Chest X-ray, PA view. Patient: 37 years old, sex M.
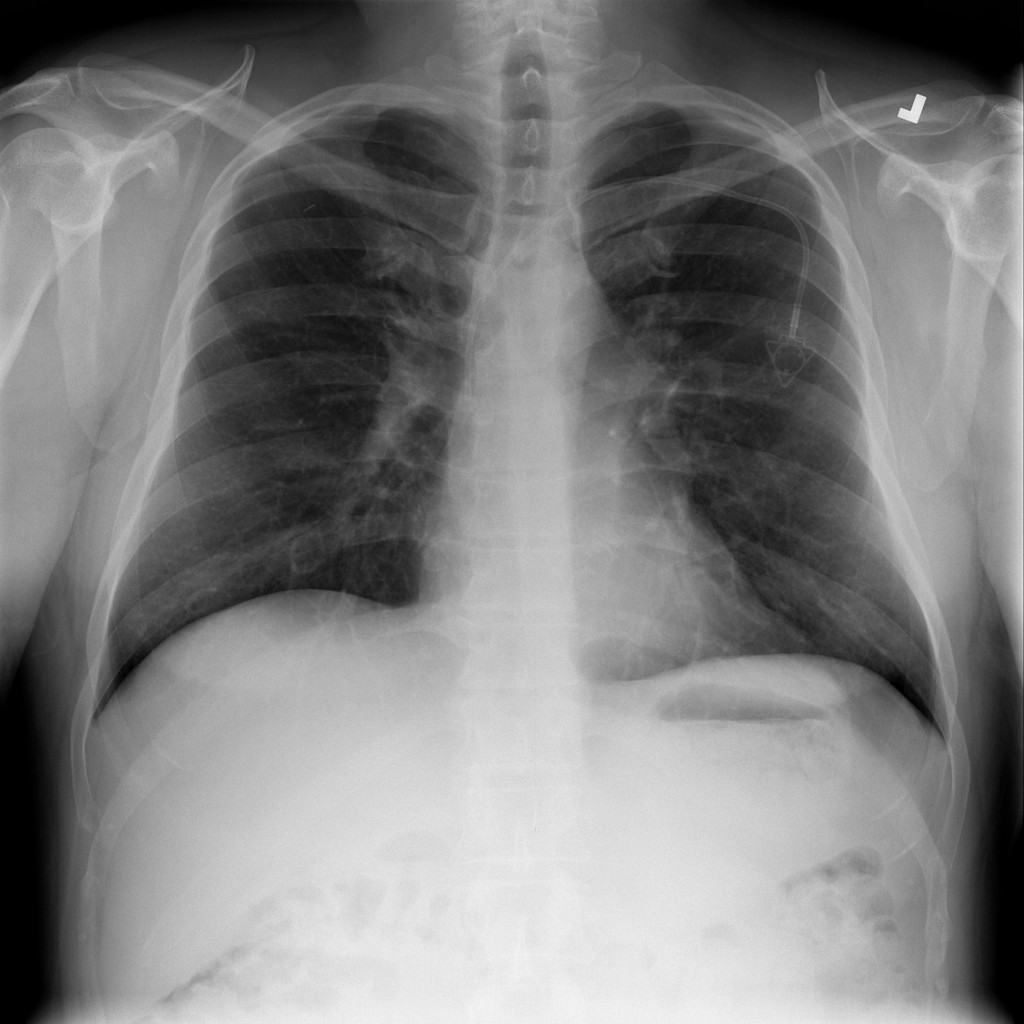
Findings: No Finding